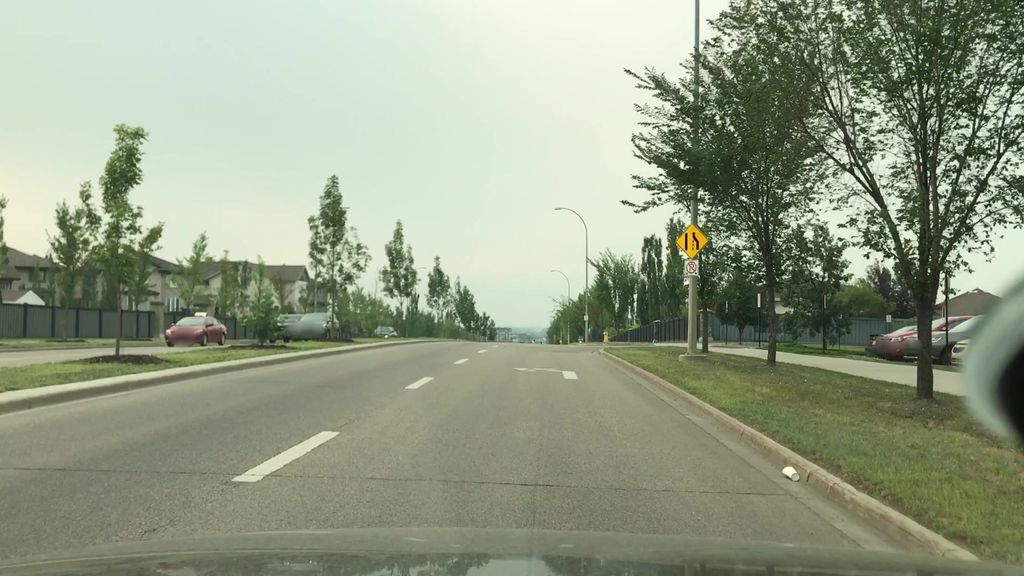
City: edmonton